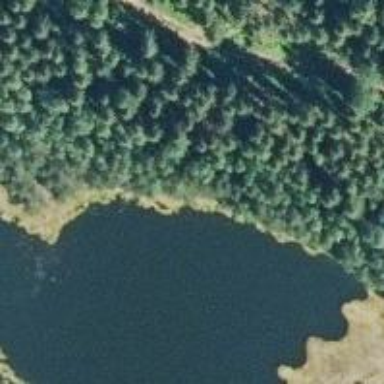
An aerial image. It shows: Peaceful pond surrounded by nature.